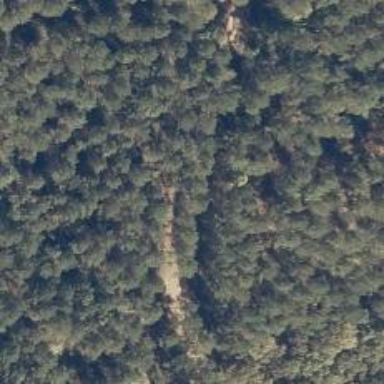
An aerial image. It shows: Unclassified road.